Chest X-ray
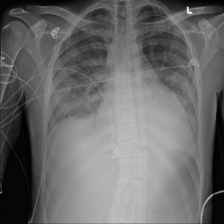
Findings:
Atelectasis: negative
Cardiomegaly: negative
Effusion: negative
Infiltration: positive
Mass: negative
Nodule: negative
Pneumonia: positive
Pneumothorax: negative
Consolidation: negative
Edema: positive
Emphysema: negative
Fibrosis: negative
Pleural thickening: negative
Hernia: negative